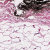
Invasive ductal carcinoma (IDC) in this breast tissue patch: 0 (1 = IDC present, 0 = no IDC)